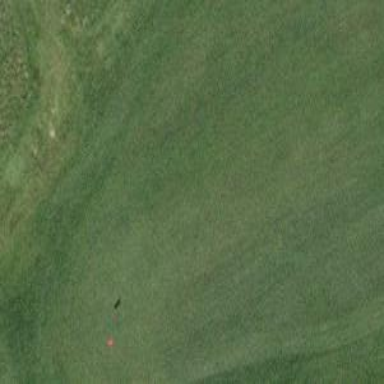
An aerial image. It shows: Golf green.